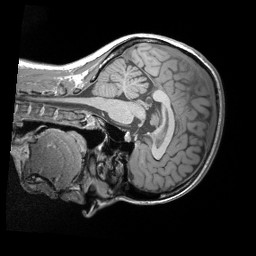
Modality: T1w
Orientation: sagittal
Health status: healthy